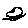
Label: car